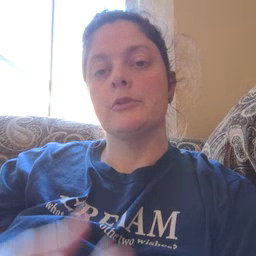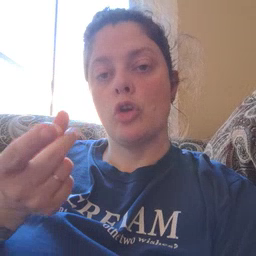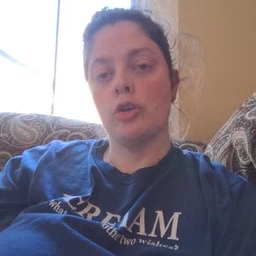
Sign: dog